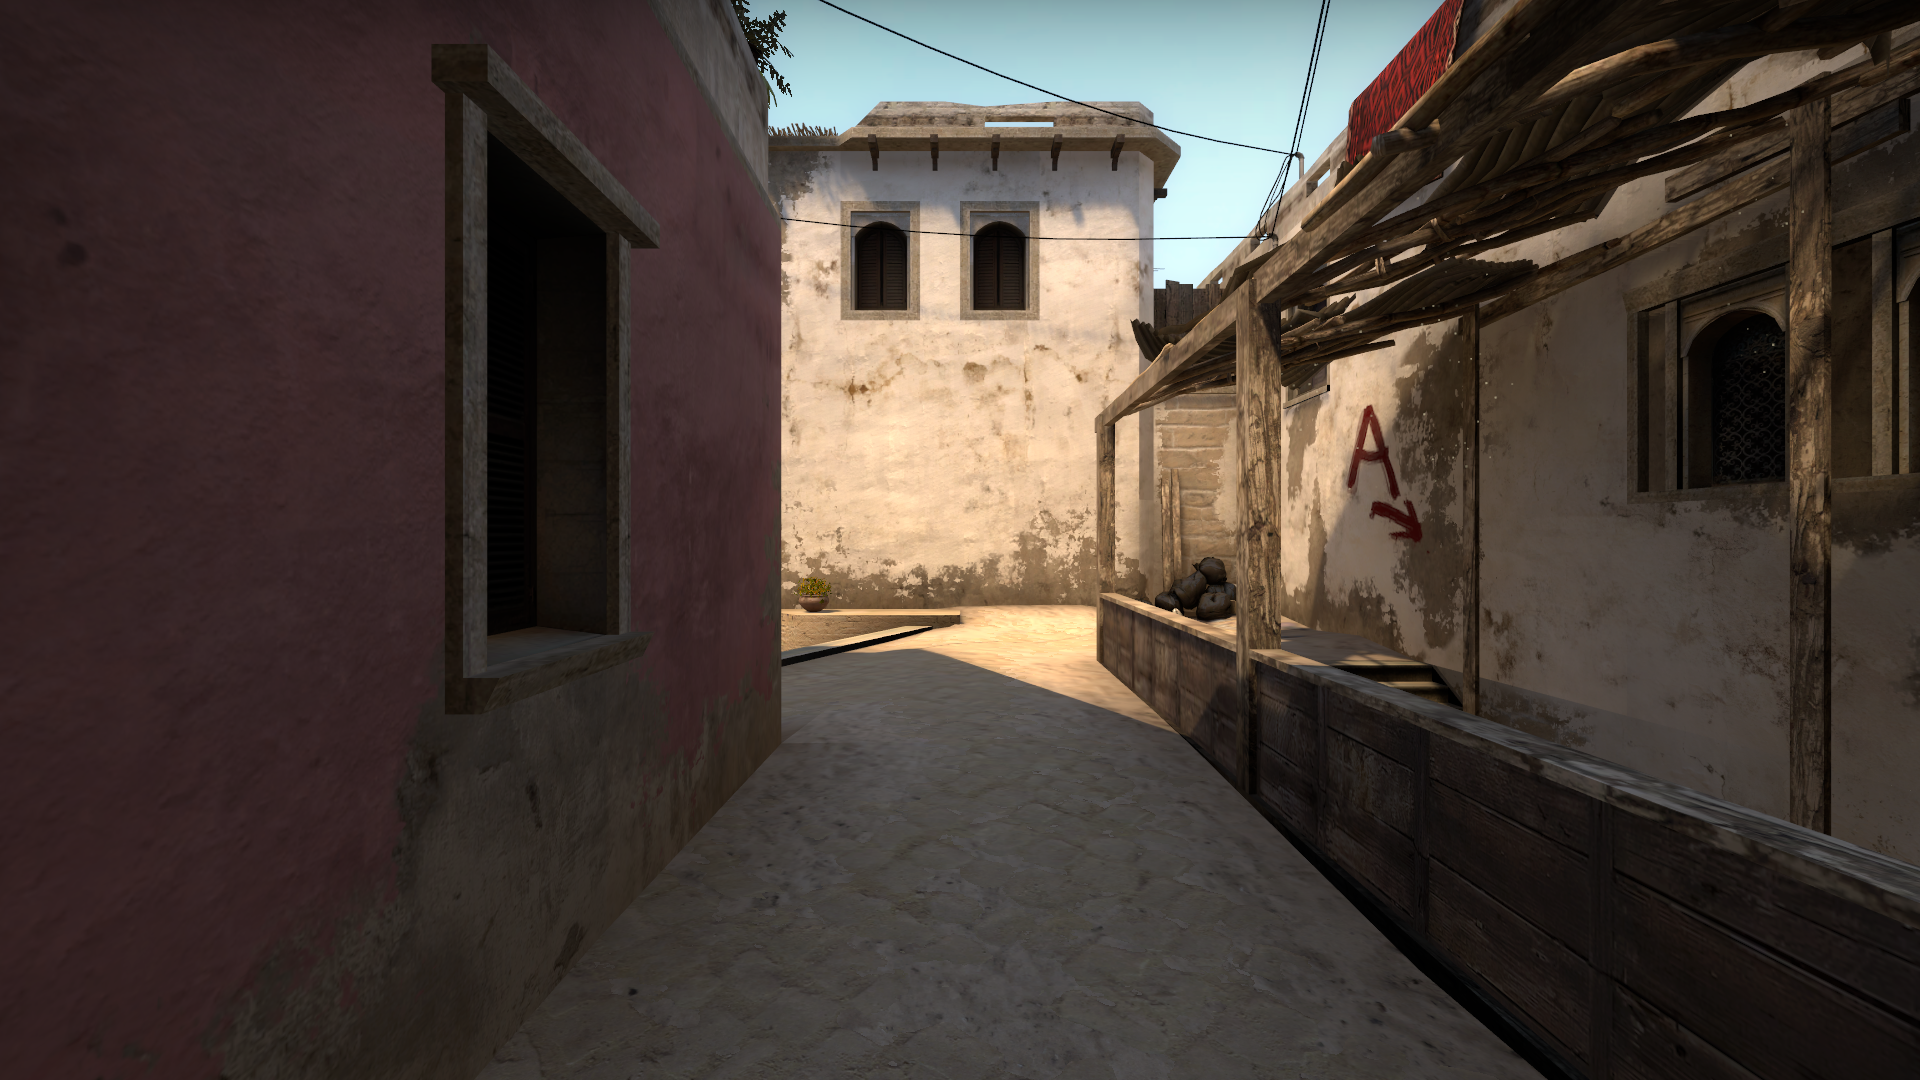
Map: de_mirage